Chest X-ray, AP view. Patient: 74 years old, sex F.
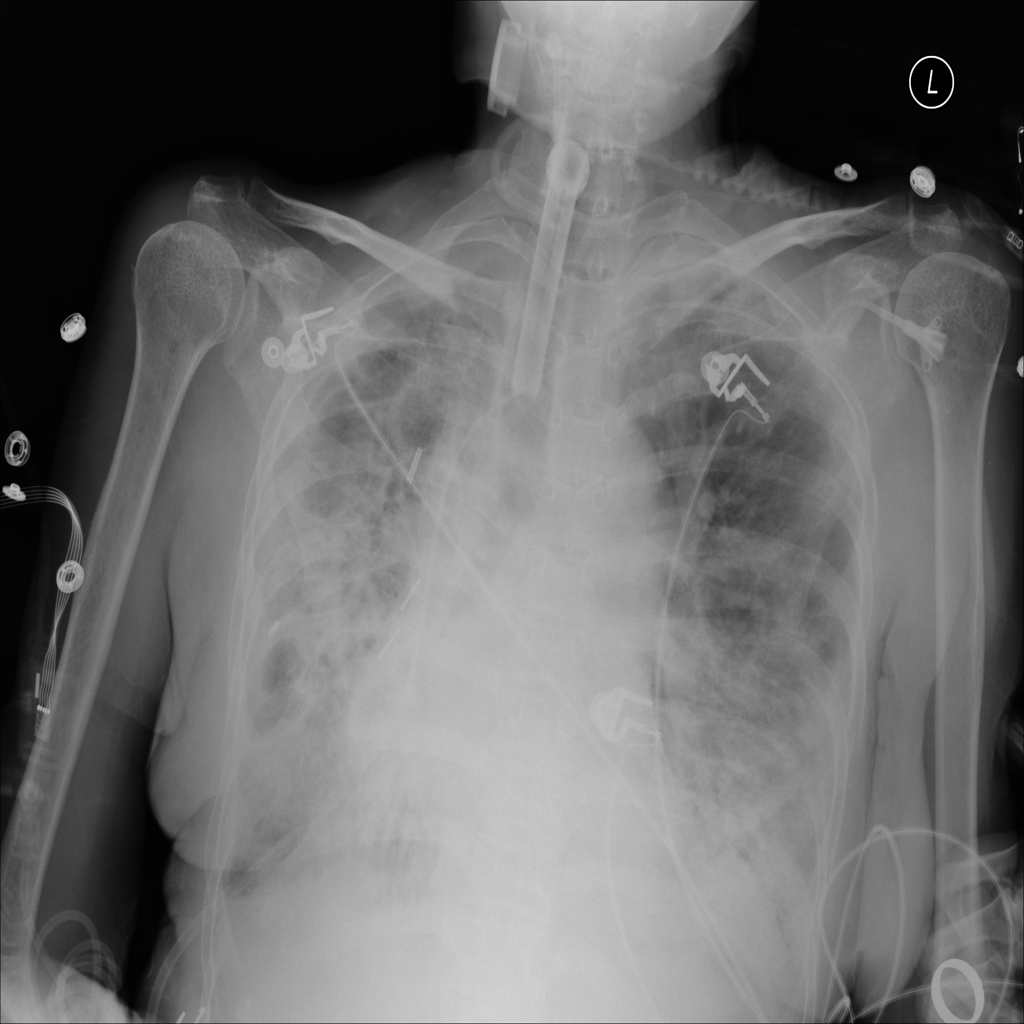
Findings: Infiltration